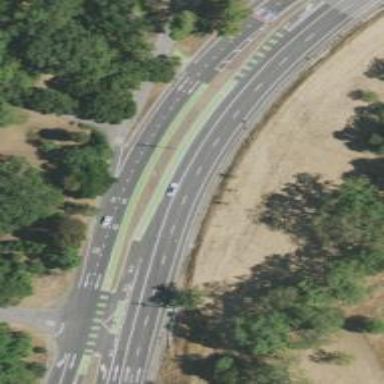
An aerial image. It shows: This image shows trunk highway that functions as expressway.